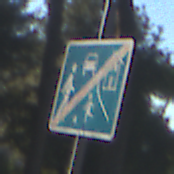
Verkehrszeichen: EndeVerkehrsberuhigterBereich
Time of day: MorningAfternoon
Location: Outdoor (Suburban)
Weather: Clear
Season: NotSpecified
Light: Natural